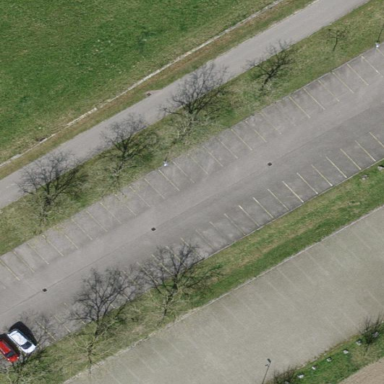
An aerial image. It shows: Parking area with surface.